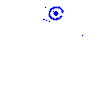
Particle: electron